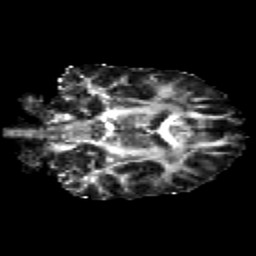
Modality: FA
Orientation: coronal
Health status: healthy
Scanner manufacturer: siemens
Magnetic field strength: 3 T
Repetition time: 12 s
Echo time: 0.092 s